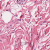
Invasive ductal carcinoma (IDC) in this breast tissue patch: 0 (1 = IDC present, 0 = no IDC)